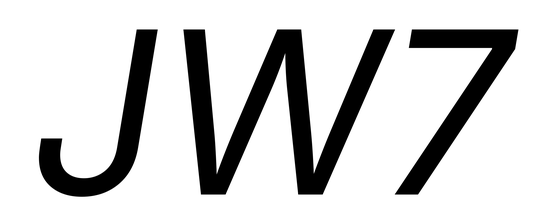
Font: Inter-Italic_Italic